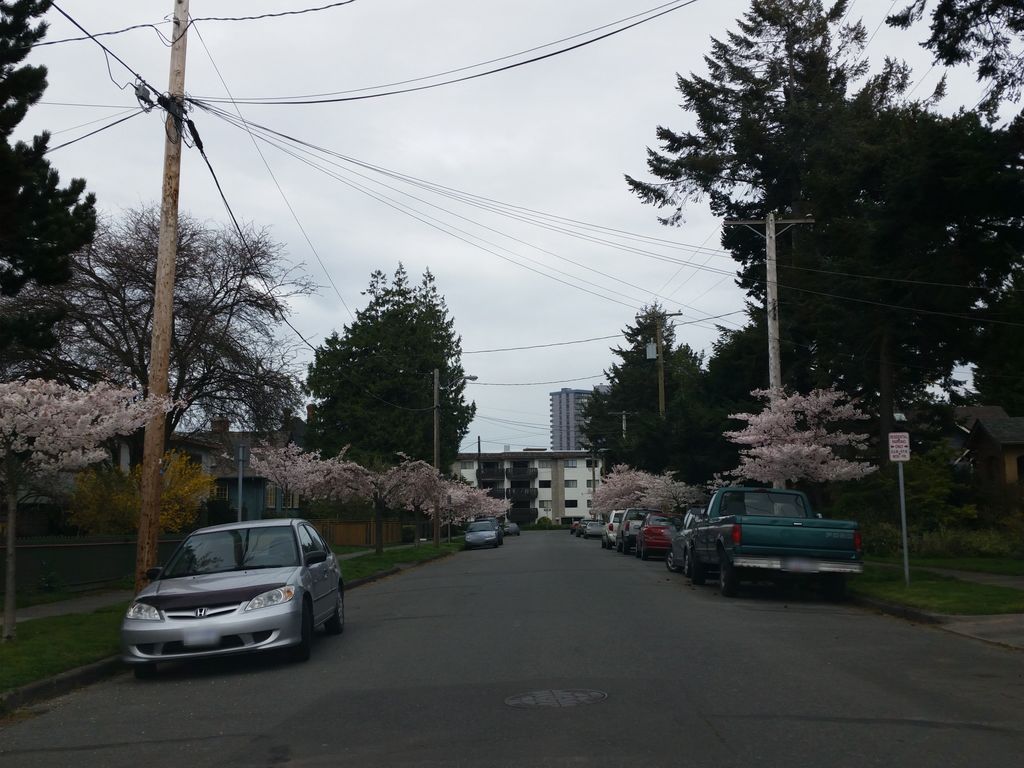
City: victoria